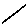
Label: line